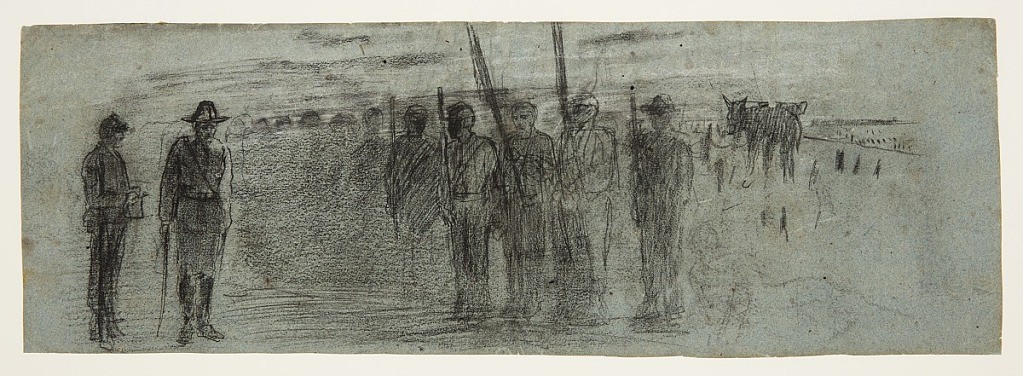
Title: Officer and Aide Inspecting a Squadron
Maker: Winslow Homer, American, 1836–1910
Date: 1863–64
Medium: Black and white crayon on blue-green laid paper
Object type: Drawing
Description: Horizontal view showing in foreground a column of infantry with colors standing to attention, while at extreme left, the furthest right bugleman is addressed, probably, by the staff sargent, who stands beside an officer in a waiting attitude, and at right middle ground, a mule is visible fastened to a peg.